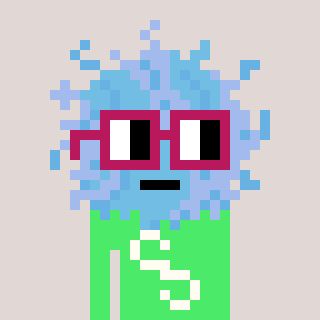
a pixel art character with square dark red glasses, a lint-shaped head and a teal-colored body on a warm background